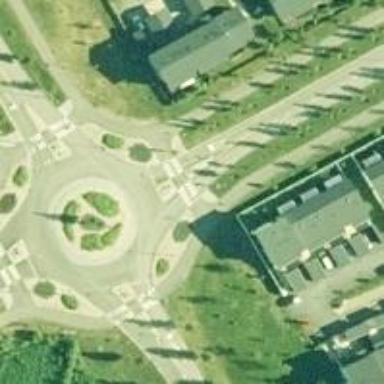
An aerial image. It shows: Asphalt cycleway.